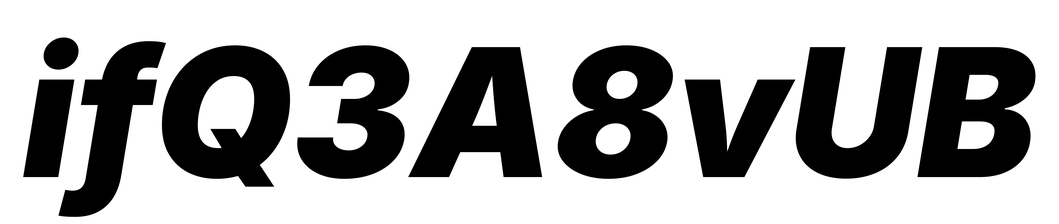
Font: Inter-Italic_Black_Italic